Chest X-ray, PA view. Patient: 58 years old, sex F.
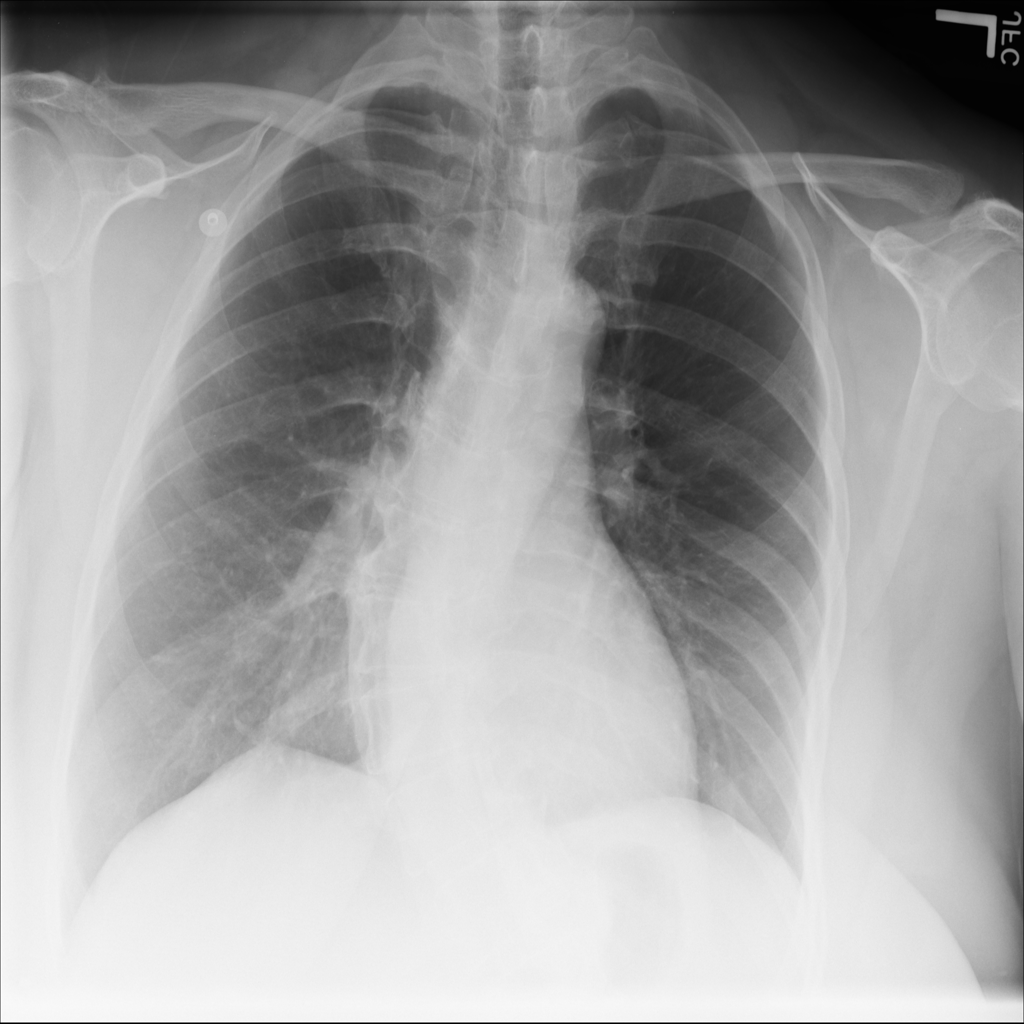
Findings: No Finding